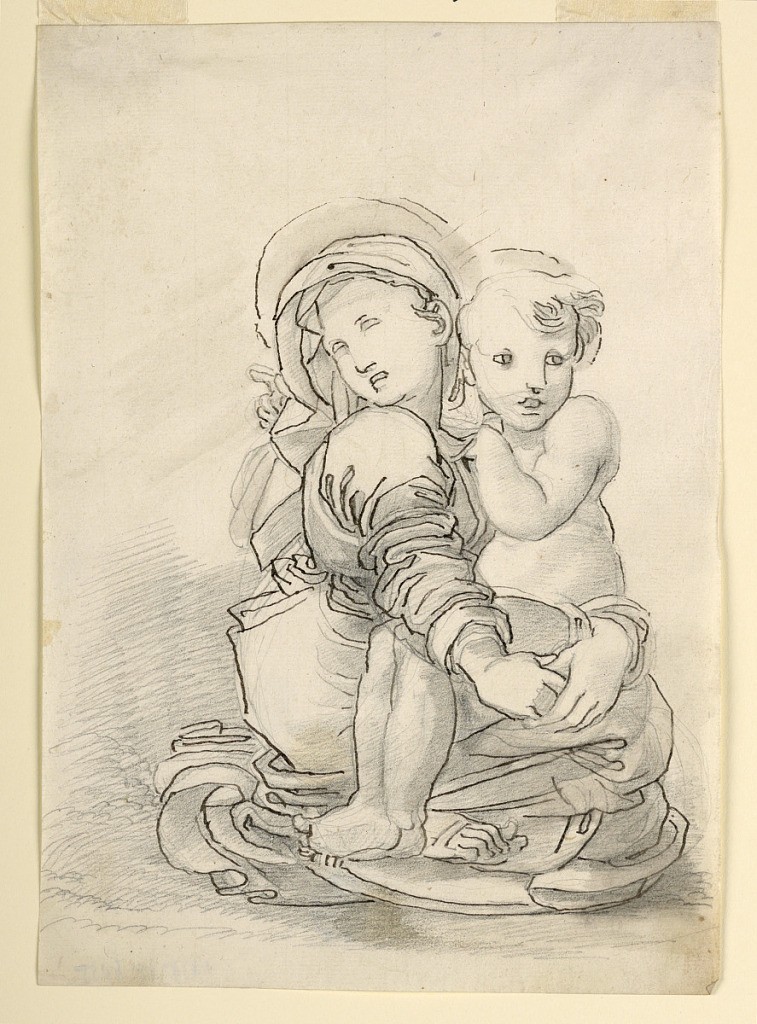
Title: The Virgin with the Child
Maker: Fortunato Duranti, Italian, 1787 - 1863
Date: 1820–1850
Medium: Graphite, pen and ink on paper
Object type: Drawing
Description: The Virgin is sitting on the ground, seen from the right side. The Child sits in her lap; she is holding him. The head of the Virgin is turned toward her right shoulder.